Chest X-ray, PA view. Patient: 48 years old, sex F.
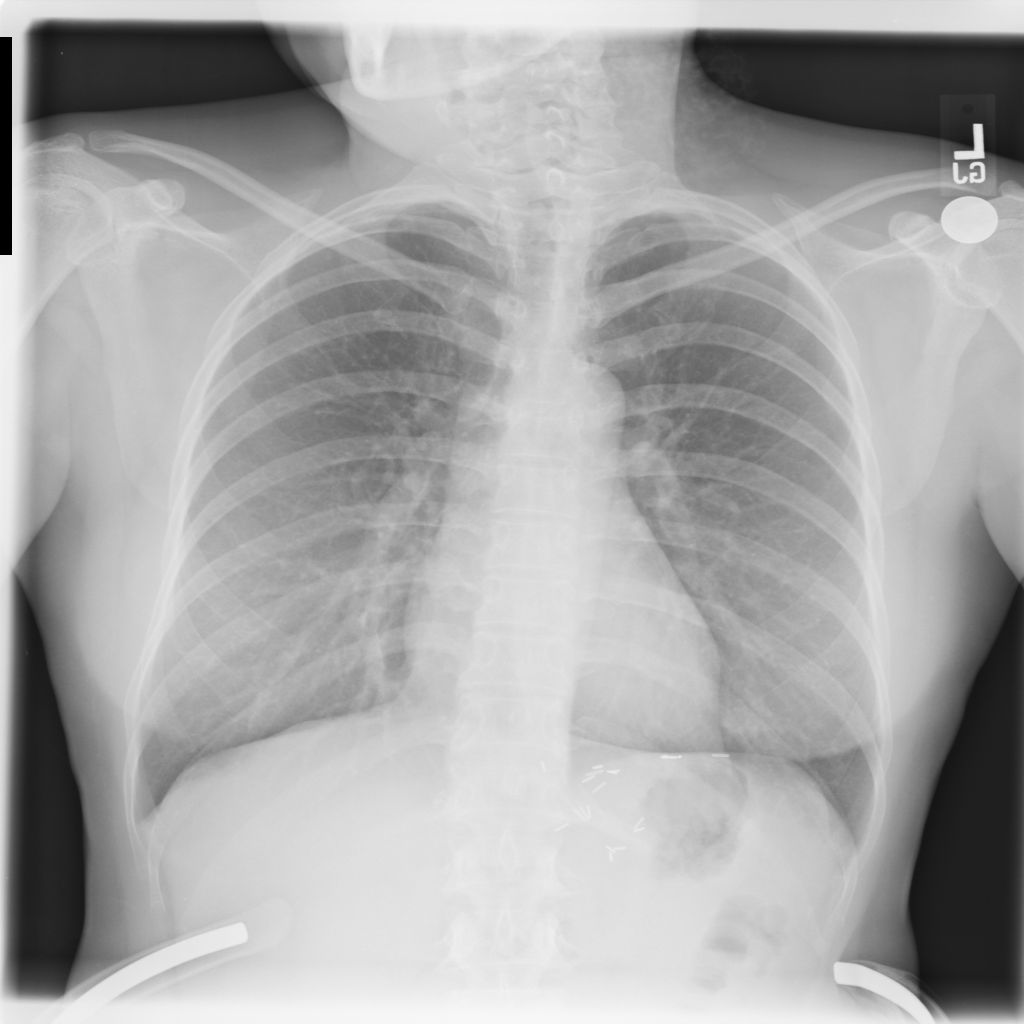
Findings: No Finding